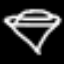
Label: diamond